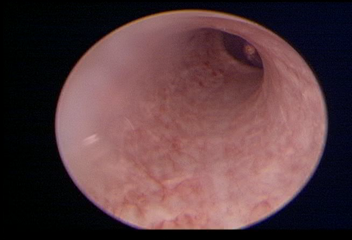
Modality: WLC
Class: Normal mucosa
Bladder cancer association: No